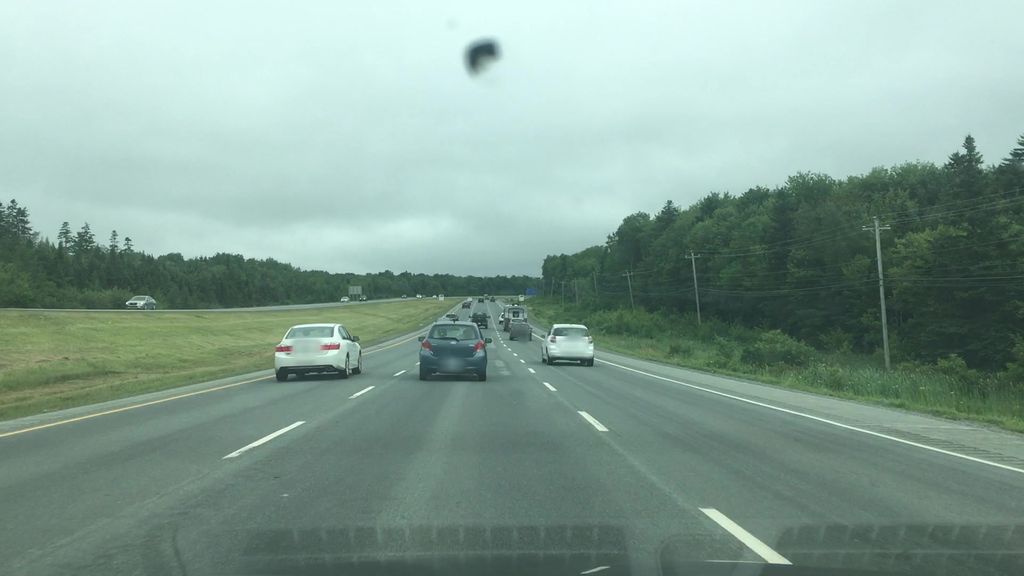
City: halifax